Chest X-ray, AP view. Patient: 57 years old, sex F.
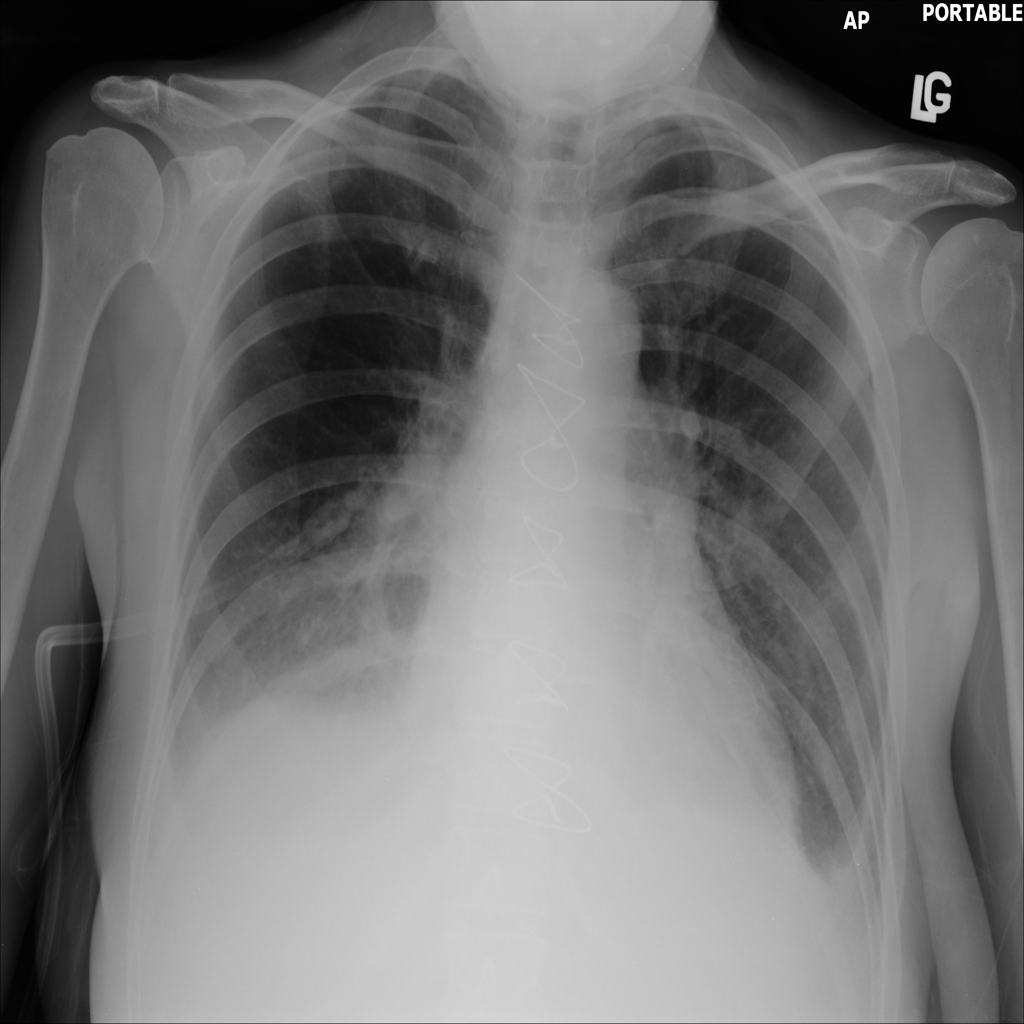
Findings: Edema, Effusion